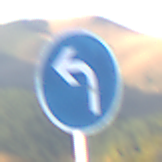
Verkehrszeichen: VorgeschriebeneFahrtrichtungLinks
Umgebung: Outdoor, Nature
Tageszeit: SunriseSunset
Wetter: Clear
Licht: Natural
Jahreszeit: NotSpecified
Kontrast: HighContrast